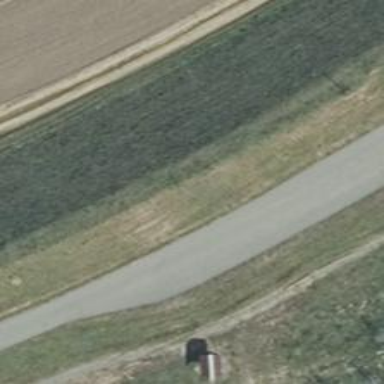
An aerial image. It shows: Asphalt service road.